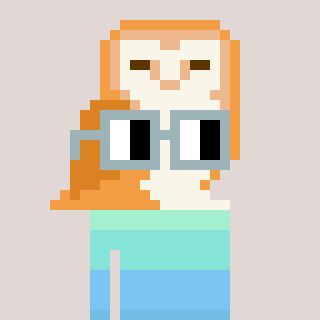
a pixel art character with square dark gray glasses, a owl-shaped head and a green-colored body on a warm background